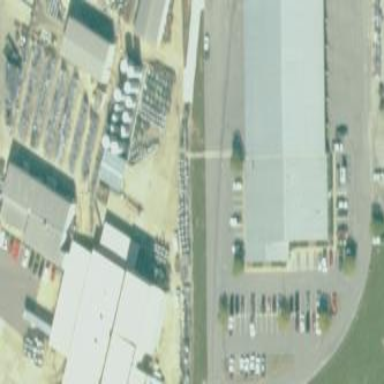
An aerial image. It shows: Commercial building.